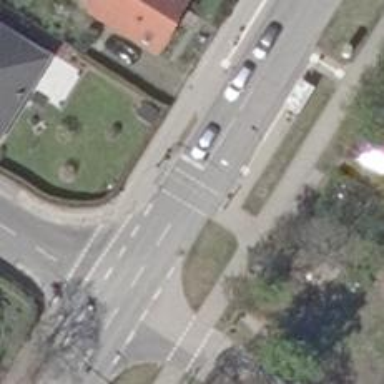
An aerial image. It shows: Tertiary road with asphalt surface and cycle track.